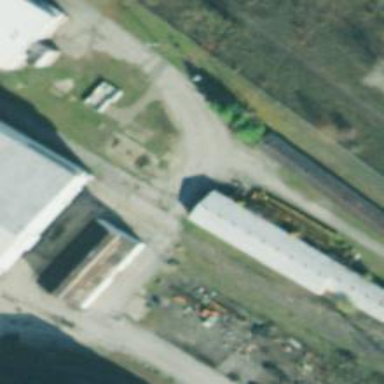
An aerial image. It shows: Disused railway siding.